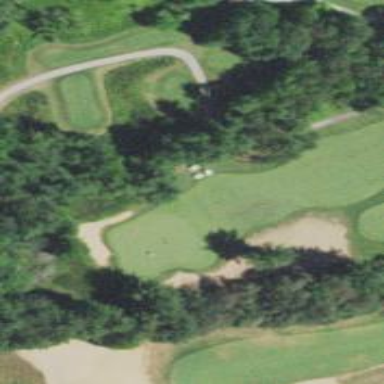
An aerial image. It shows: Path for both roads and golfers.